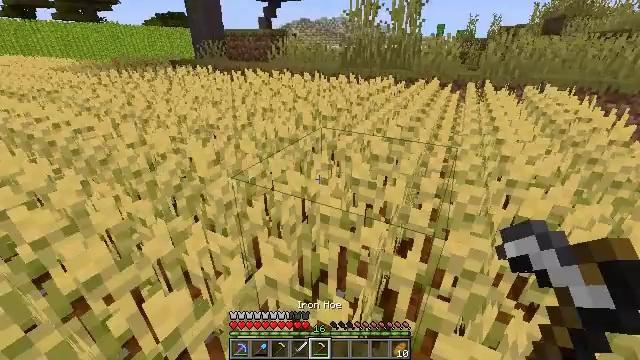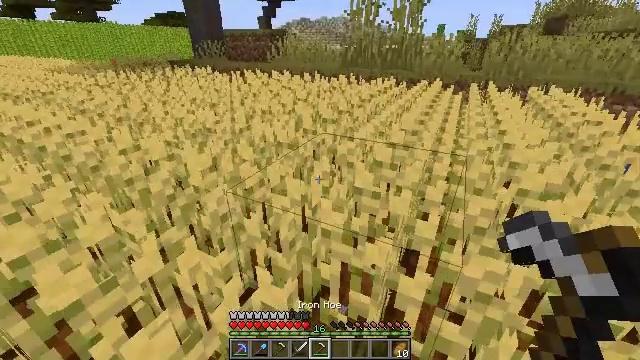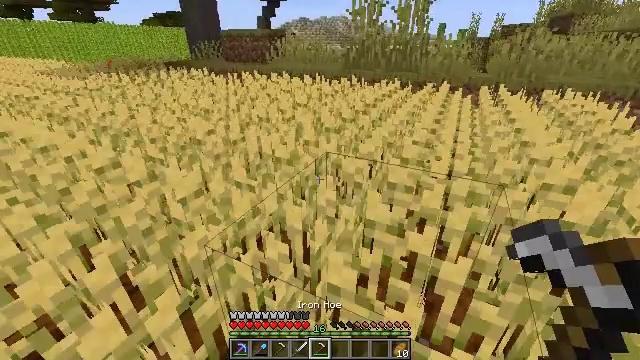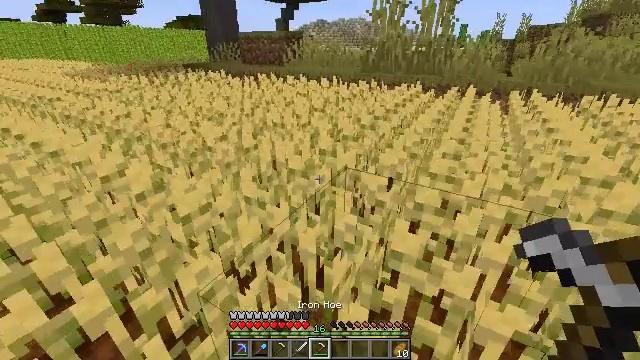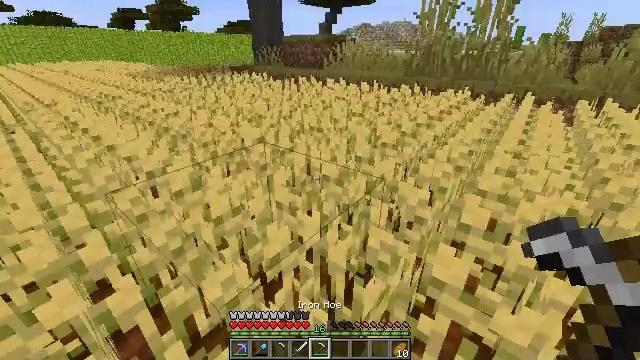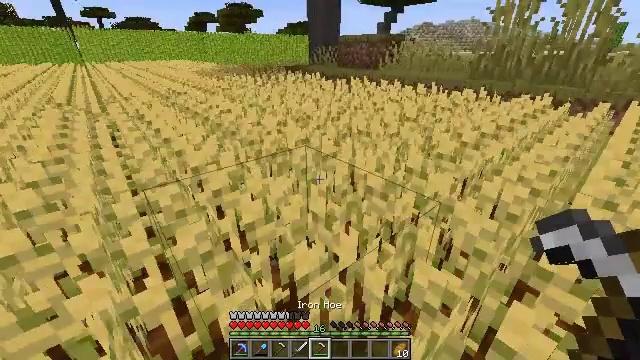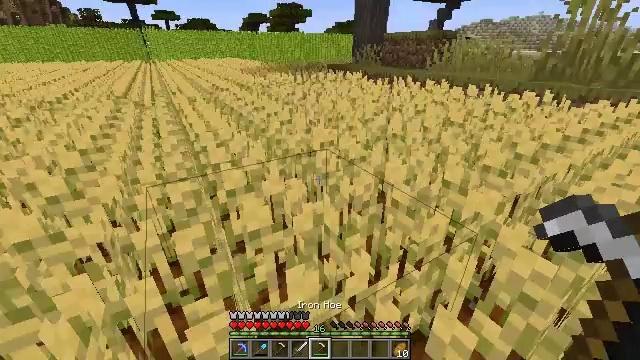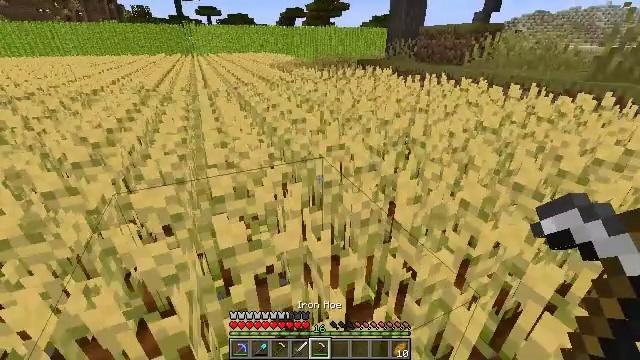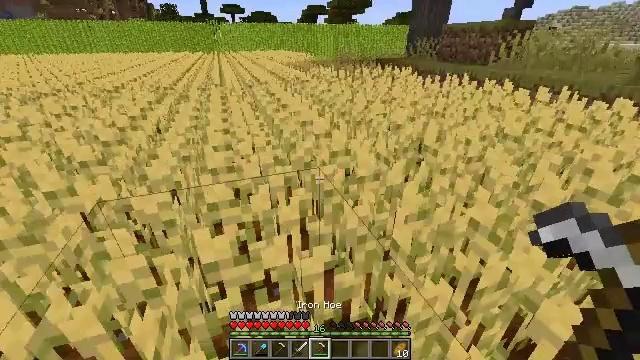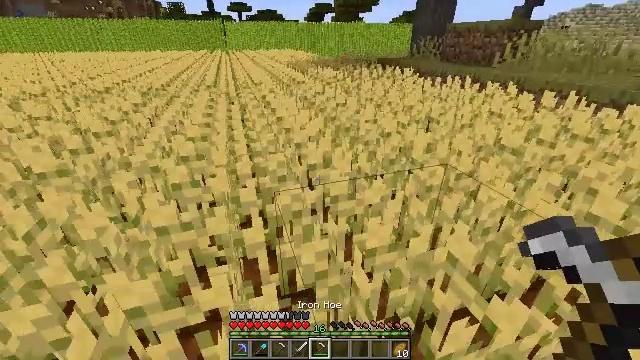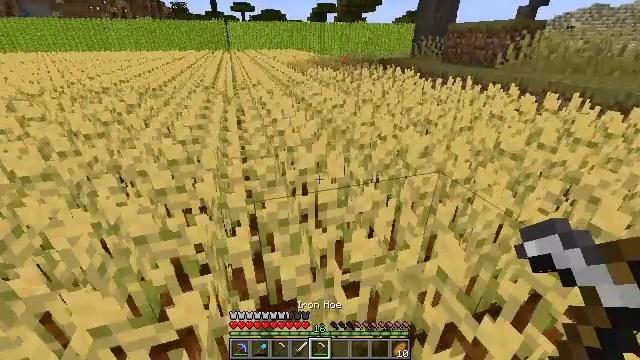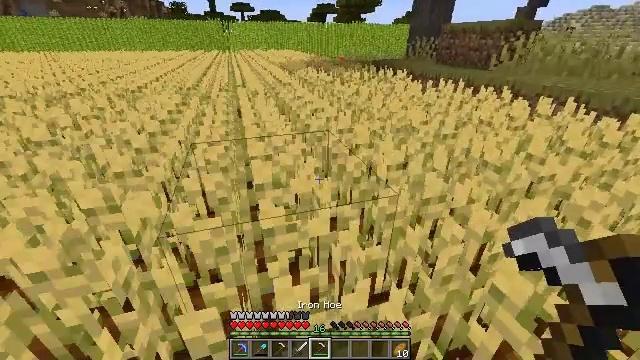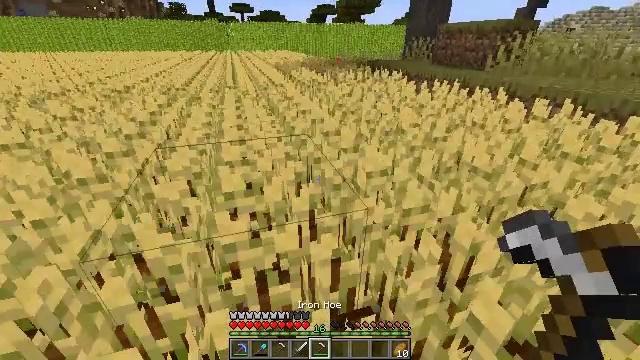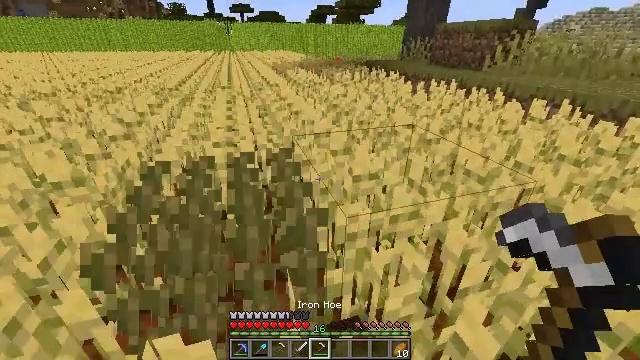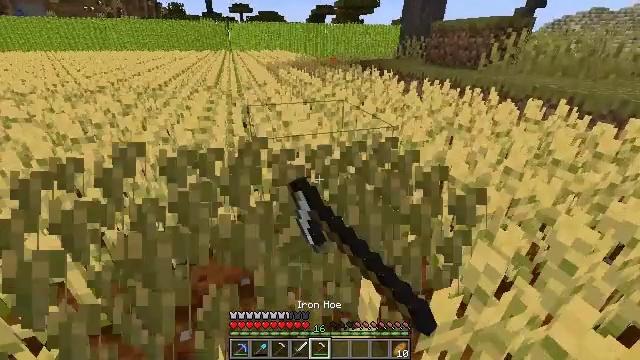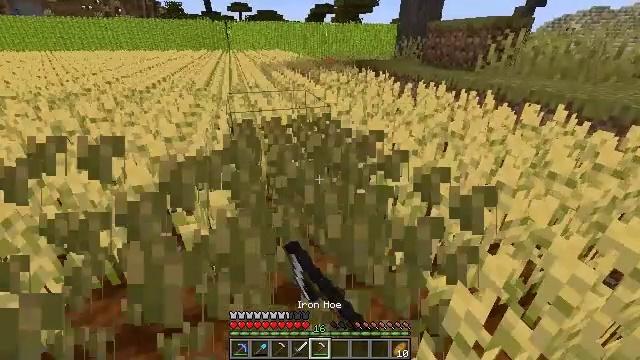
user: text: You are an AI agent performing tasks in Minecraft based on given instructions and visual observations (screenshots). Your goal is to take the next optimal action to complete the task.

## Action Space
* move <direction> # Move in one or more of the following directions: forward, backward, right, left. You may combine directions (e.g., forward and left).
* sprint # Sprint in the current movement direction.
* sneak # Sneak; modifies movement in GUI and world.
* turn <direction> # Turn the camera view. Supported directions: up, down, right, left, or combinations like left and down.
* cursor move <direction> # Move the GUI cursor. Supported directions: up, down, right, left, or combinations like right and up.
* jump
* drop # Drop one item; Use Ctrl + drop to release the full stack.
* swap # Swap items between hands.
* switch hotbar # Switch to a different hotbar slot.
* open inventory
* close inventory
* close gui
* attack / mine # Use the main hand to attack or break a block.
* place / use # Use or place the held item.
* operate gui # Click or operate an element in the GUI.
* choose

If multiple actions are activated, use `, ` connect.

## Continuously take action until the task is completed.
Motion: motion action
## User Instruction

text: Collect wheat crops.
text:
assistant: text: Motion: move forward
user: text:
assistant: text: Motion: move forward
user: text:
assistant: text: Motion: move forward, turn left
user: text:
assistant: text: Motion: move forward, turn left
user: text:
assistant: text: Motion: move forward and move right, turn left
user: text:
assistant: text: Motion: move forward and move right, turn left
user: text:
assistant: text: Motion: move forward and move right, turn left
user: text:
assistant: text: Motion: move forward and move right, turn left
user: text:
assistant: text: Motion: move forward and move right, turn left
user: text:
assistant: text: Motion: move forward and move right
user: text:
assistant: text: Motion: move forward and move right
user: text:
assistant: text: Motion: move forward and move right
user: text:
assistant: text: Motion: move forward and move right, attack / mine
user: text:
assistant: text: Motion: move forward and move right, attack / mine
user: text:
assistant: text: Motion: move forward and move right, attack / mine
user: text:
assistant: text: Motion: move forward and move right, attack / mine
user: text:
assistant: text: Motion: move forward and move right, attack / mine
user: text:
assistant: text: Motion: move forward and move right, attack / mine
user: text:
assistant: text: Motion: move forward and move right, attack / mine
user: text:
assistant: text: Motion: move forward and move right, attack / mine
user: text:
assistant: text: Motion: move forward and move right, attack / mine
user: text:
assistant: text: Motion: move forward and move right, attack / mine
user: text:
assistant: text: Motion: move forward and move right
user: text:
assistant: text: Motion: move forward and move right, turn left
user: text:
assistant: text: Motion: move forward, turn left and up
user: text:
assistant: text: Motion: move forward
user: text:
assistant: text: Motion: move forward
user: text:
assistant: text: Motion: move forward
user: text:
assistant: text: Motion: move forward
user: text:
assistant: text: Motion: move forward, turn right and down